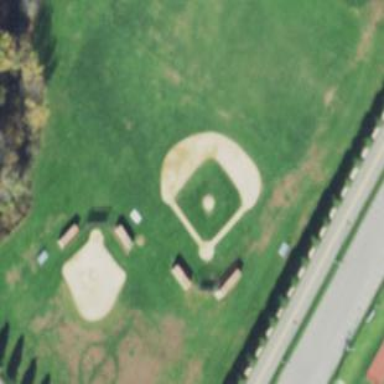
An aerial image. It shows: Baseball pitch for leisure land activities.